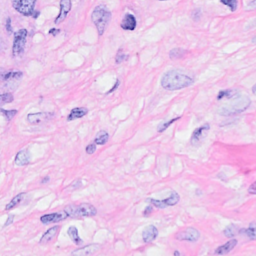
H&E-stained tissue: Breast